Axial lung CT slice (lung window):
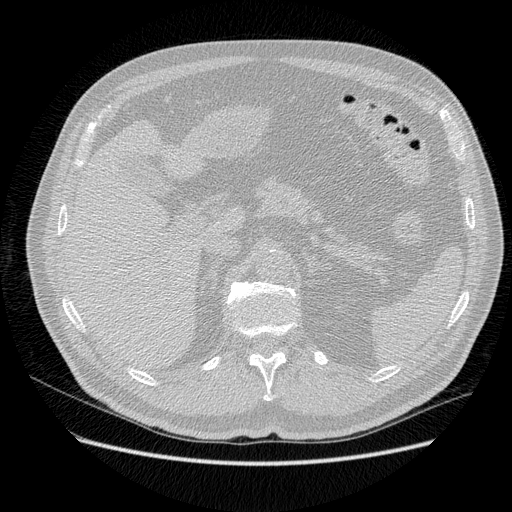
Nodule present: no